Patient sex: F
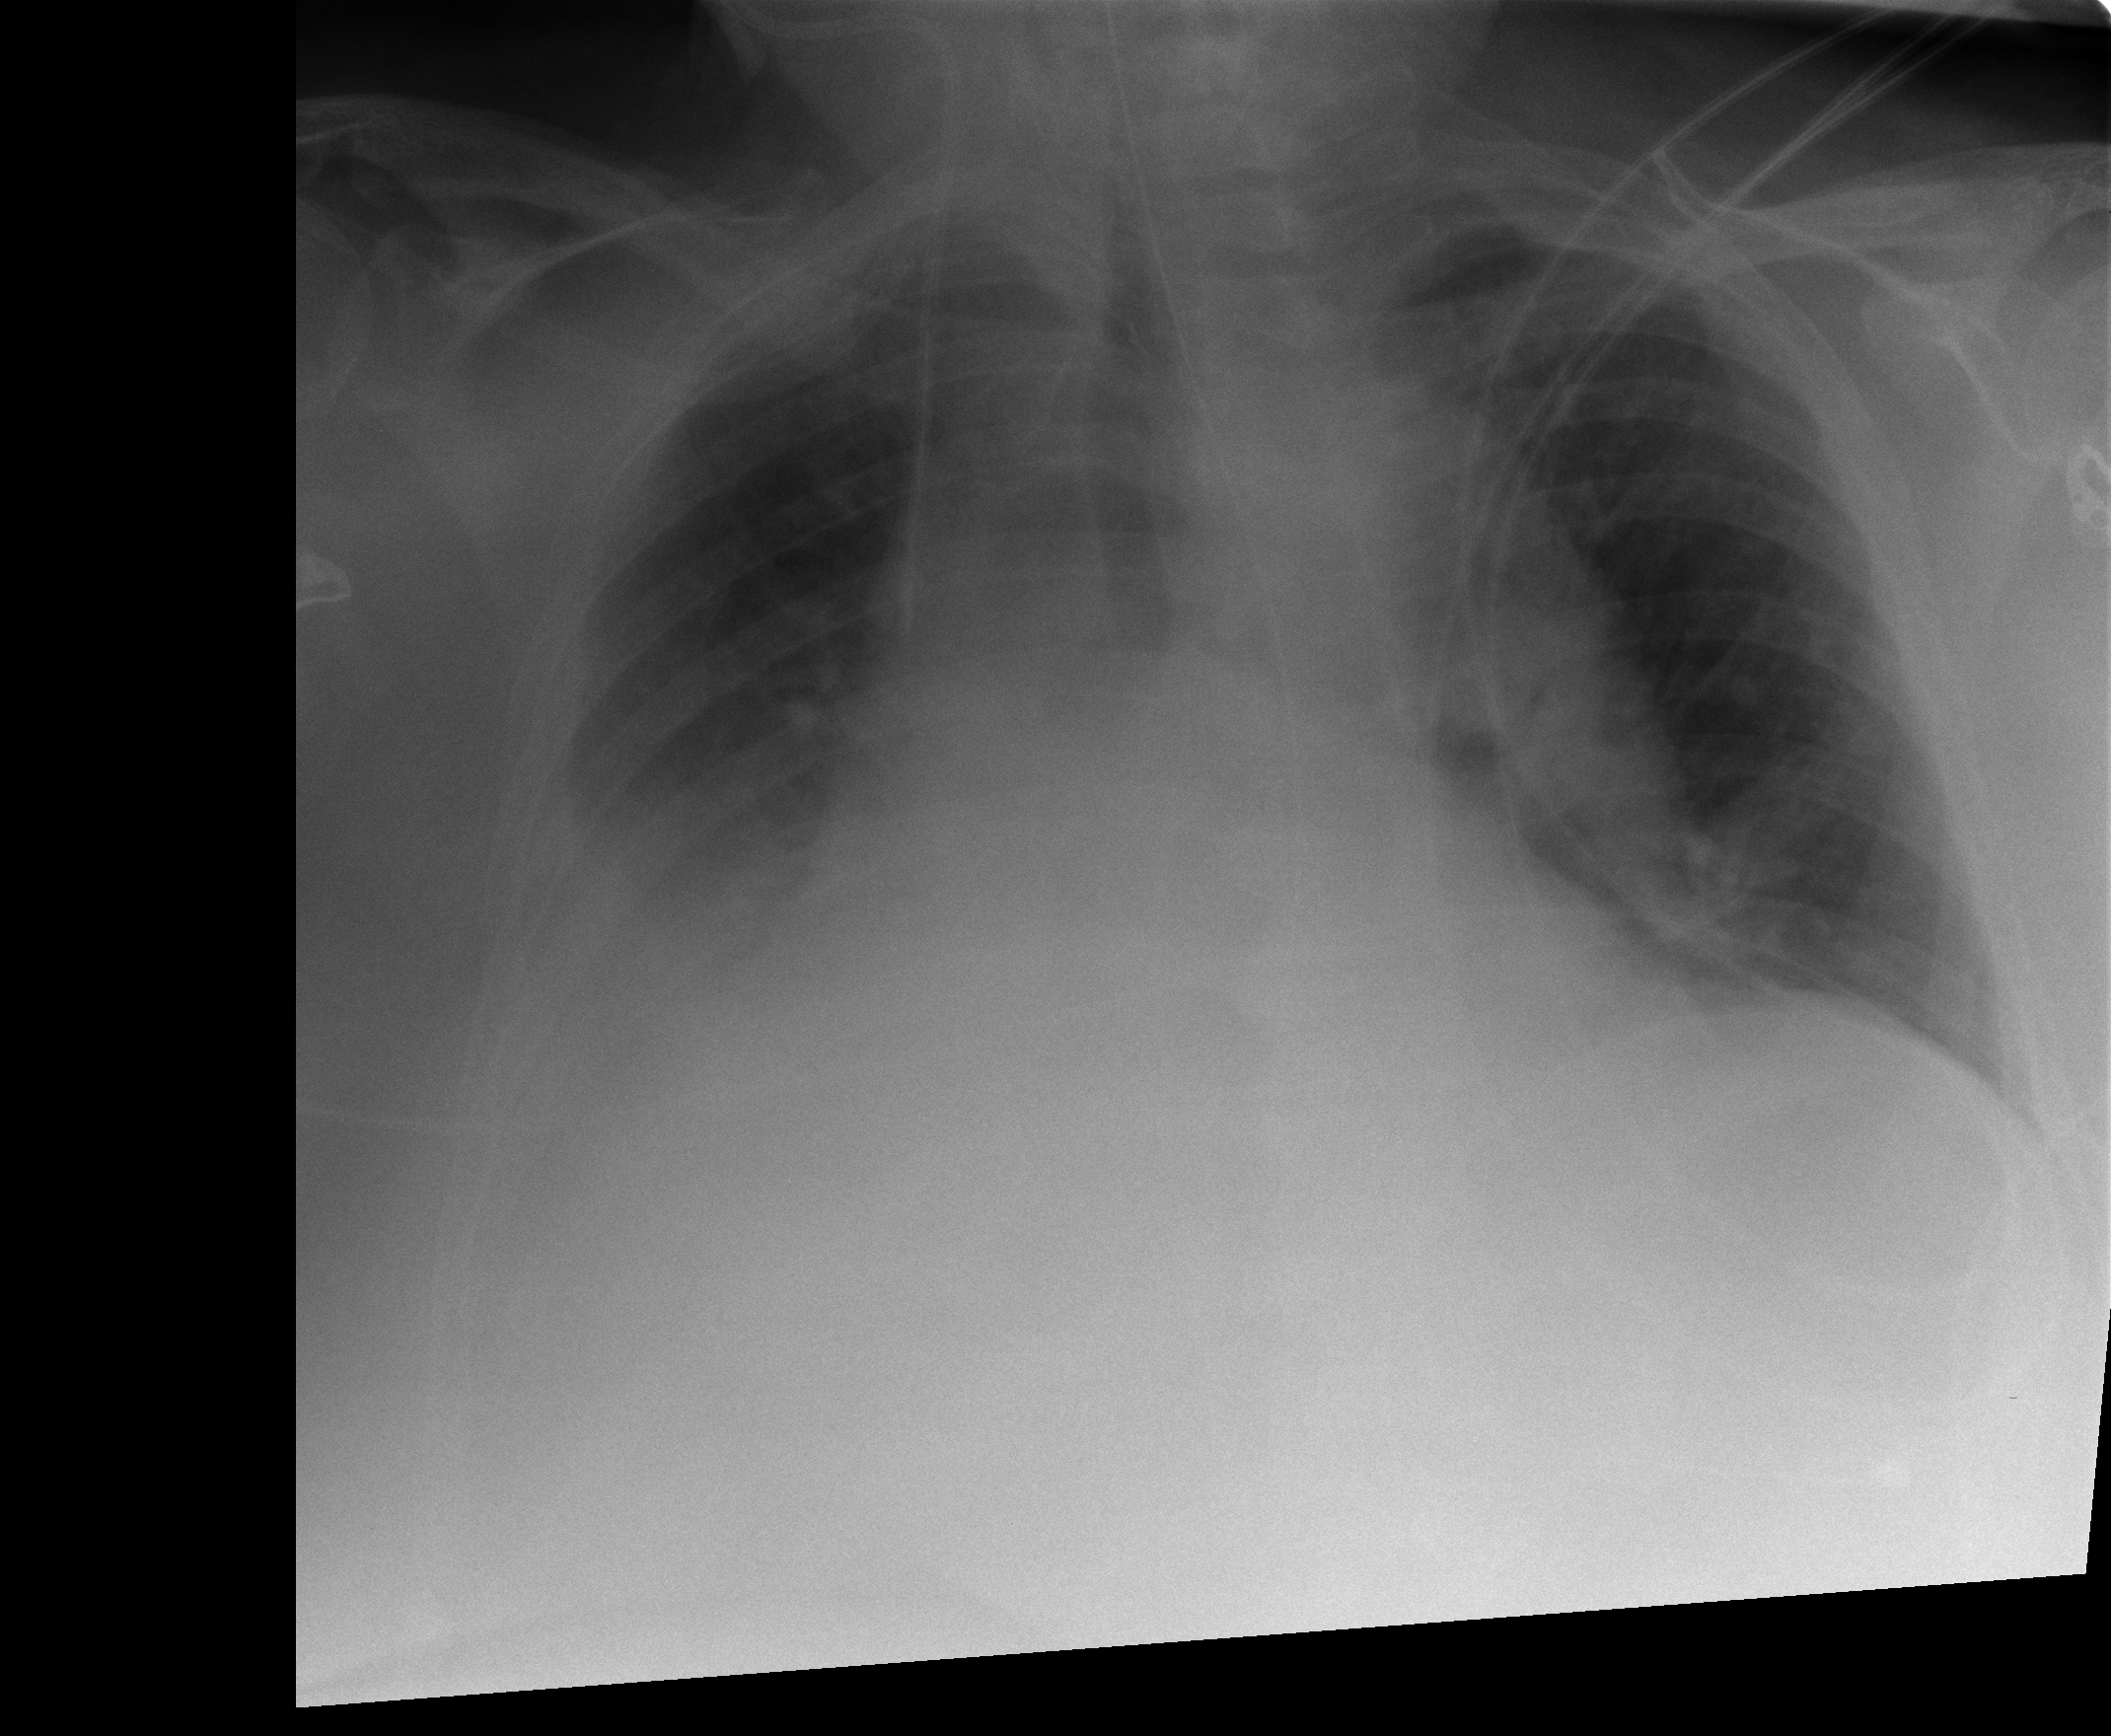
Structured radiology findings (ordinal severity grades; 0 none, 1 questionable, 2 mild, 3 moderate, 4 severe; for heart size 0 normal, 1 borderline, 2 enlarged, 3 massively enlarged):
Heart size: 0
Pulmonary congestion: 0
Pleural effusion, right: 3
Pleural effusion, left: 1
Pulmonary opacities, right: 0
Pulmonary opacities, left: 0
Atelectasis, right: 2
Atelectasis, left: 1